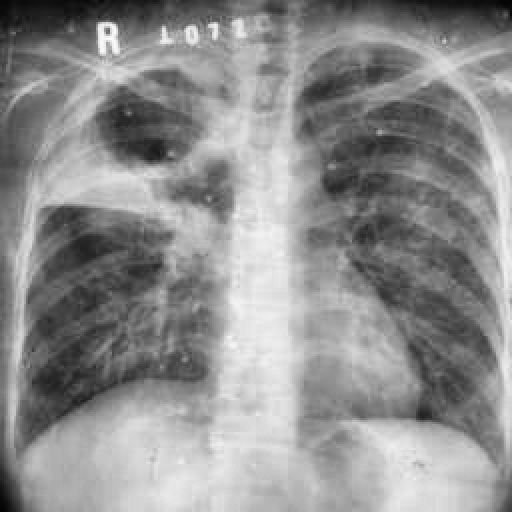
Finding: TUBERCULOSIS